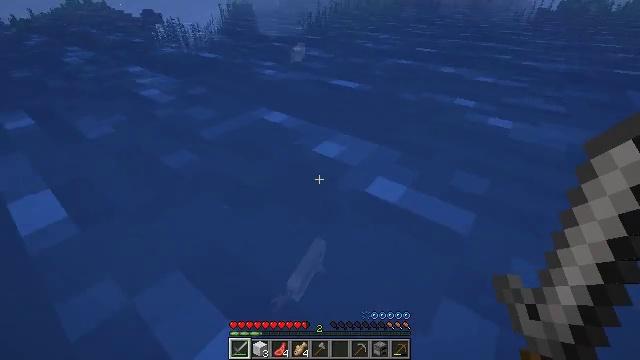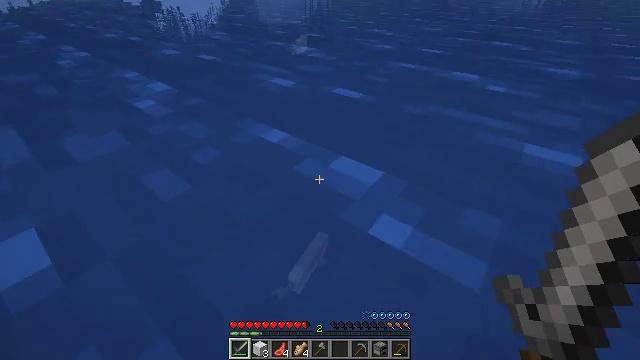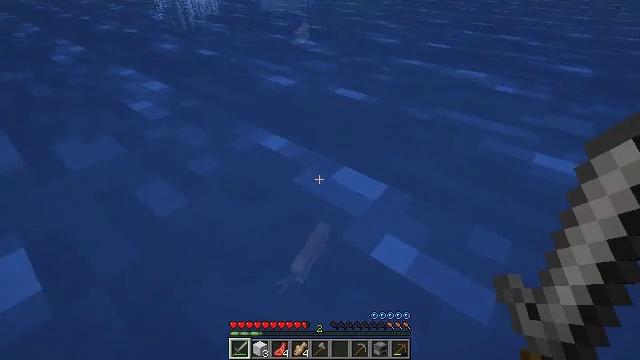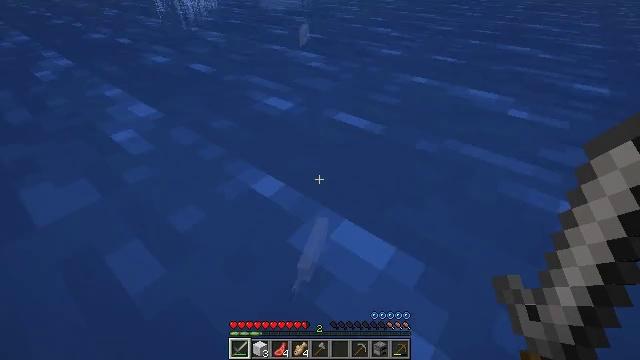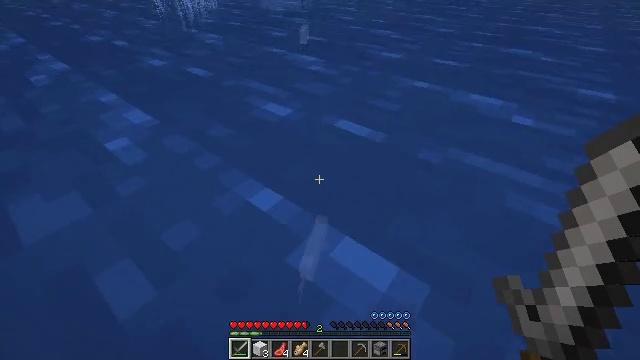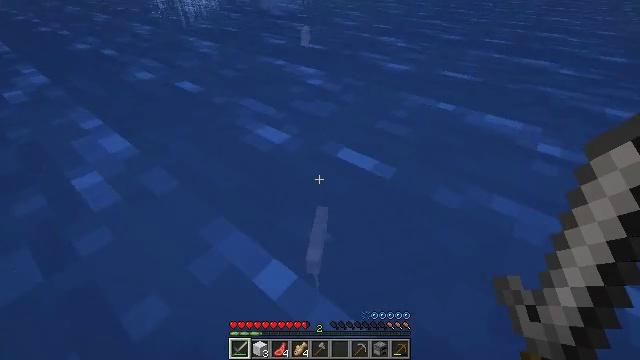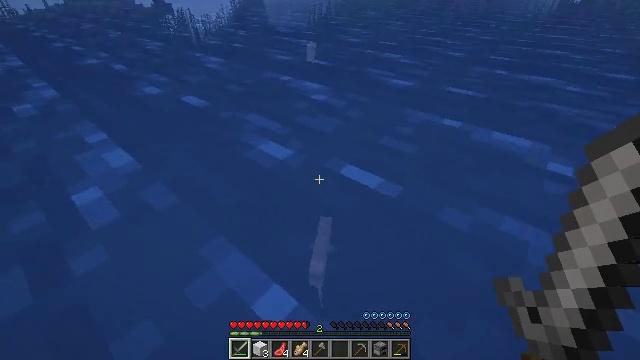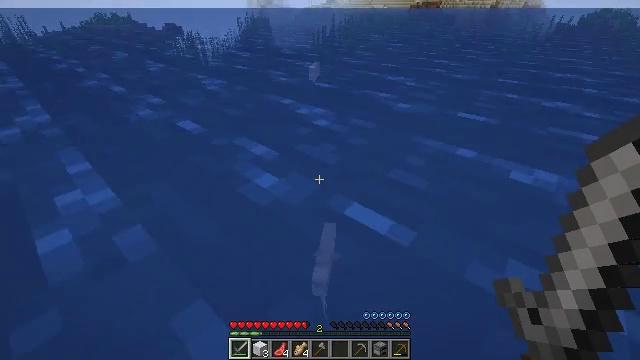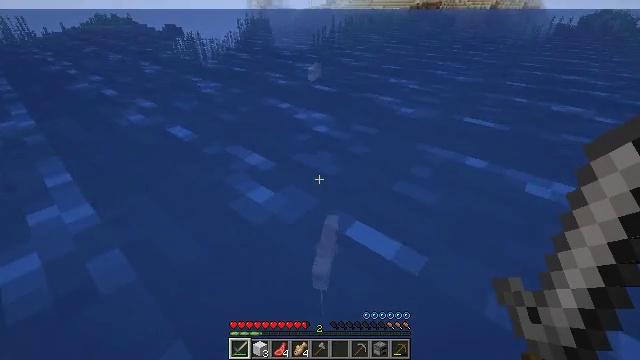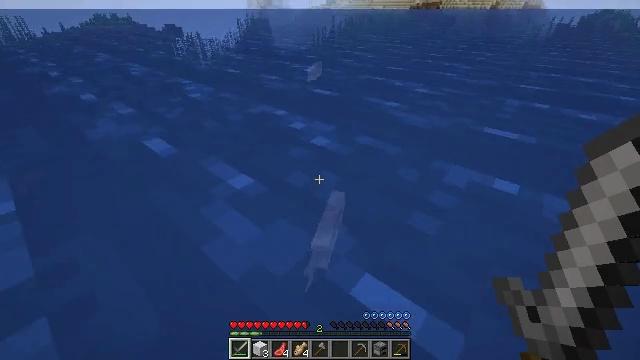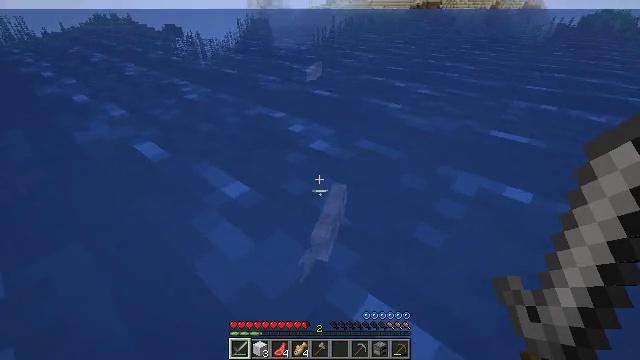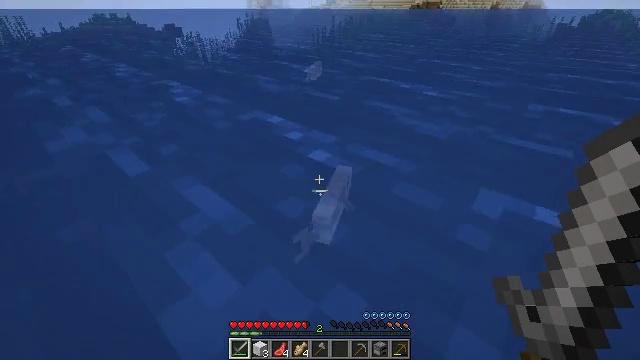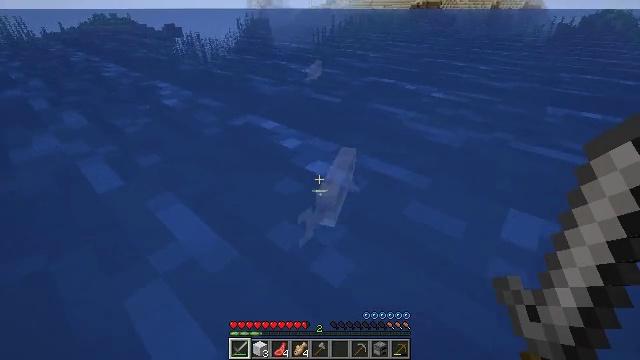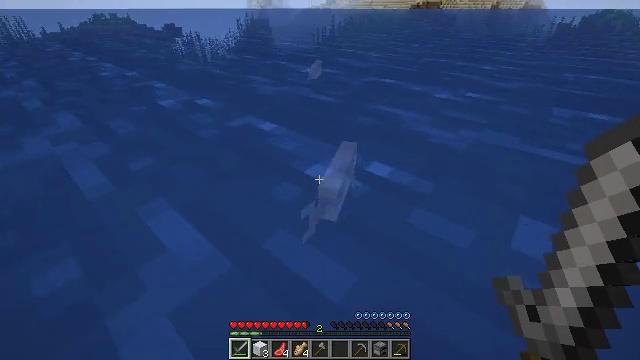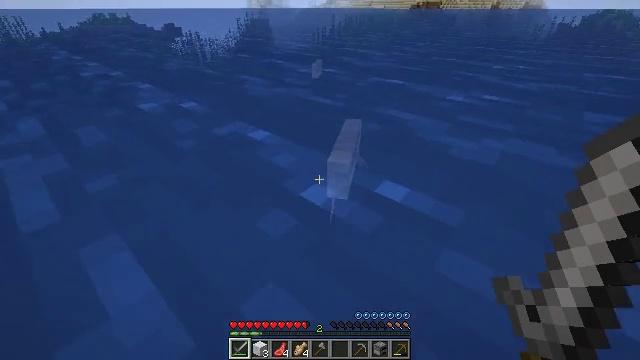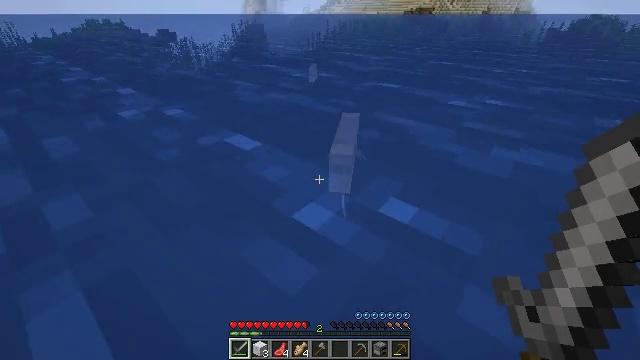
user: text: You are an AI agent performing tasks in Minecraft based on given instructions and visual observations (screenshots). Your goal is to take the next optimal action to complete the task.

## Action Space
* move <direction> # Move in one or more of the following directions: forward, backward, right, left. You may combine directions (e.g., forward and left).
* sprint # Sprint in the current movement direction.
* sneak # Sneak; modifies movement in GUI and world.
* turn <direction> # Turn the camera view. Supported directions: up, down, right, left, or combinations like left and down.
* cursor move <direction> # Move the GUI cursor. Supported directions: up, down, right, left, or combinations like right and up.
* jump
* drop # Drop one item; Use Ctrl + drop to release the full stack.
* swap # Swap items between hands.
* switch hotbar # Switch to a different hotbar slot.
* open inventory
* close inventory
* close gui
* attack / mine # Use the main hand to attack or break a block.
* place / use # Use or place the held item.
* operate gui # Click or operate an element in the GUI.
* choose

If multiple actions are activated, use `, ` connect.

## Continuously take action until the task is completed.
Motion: motion action
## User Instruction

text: Catch and defeat a cod.
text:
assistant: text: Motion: move forward, turn down
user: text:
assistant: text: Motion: move forward, turn down
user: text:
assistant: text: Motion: move forward
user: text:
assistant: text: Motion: move forward
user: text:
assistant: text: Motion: move forward
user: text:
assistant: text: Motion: move forward, turn left and up
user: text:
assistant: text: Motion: move forward, turn up
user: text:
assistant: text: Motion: move forward
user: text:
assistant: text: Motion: move forward
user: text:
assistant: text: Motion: move forward
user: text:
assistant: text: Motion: move forward
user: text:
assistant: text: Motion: move forward
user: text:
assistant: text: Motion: move forward
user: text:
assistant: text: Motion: move forward
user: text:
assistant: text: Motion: move forward, turn right
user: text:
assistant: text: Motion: move forward, attack / mine
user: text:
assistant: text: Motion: move forward, turn up, attack / mine
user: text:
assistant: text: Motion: move forward, turn right and up
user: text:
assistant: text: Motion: move forward, turn right and up
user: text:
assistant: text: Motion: move forward
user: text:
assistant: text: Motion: move forward
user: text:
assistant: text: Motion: move forward
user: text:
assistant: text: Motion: move forward
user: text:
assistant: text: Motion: move forward, turn right and up
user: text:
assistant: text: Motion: move forward
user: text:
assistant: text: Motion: move forward
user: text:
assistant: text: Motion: move forward, turn right
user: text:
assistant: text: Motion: move forward, attack / mine
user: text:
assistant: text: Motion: move forward, attack / mine
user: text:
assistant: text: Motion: move forward